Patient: sex F, age 26
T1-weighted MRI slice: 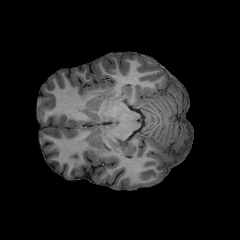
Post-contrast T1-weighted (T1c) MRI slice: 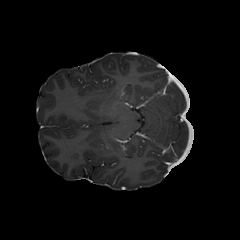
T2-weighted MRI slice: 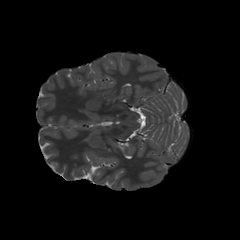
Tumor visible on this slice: no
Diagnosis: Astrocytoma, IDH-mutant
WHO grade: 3